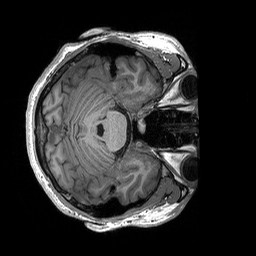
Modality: T1w
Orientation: axial
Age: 25
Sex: male
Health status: healthy
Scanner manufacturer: siemens
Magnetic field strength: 3 T
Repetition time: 2.53 s
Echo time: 0.00227 s